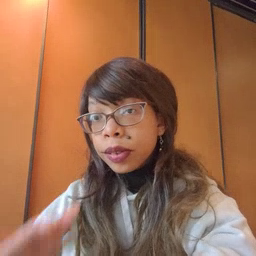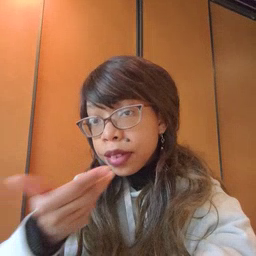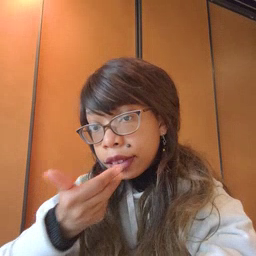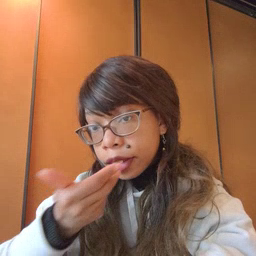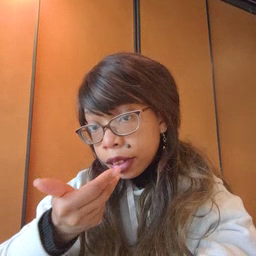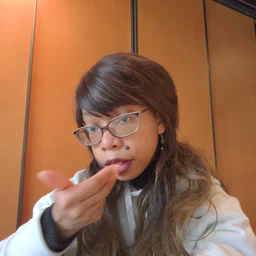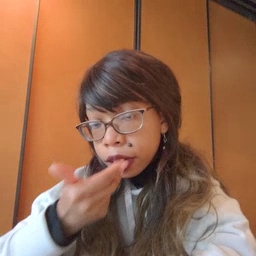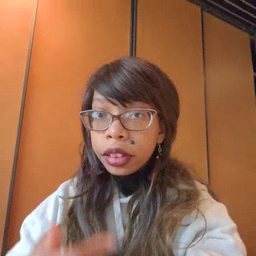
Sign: pizza